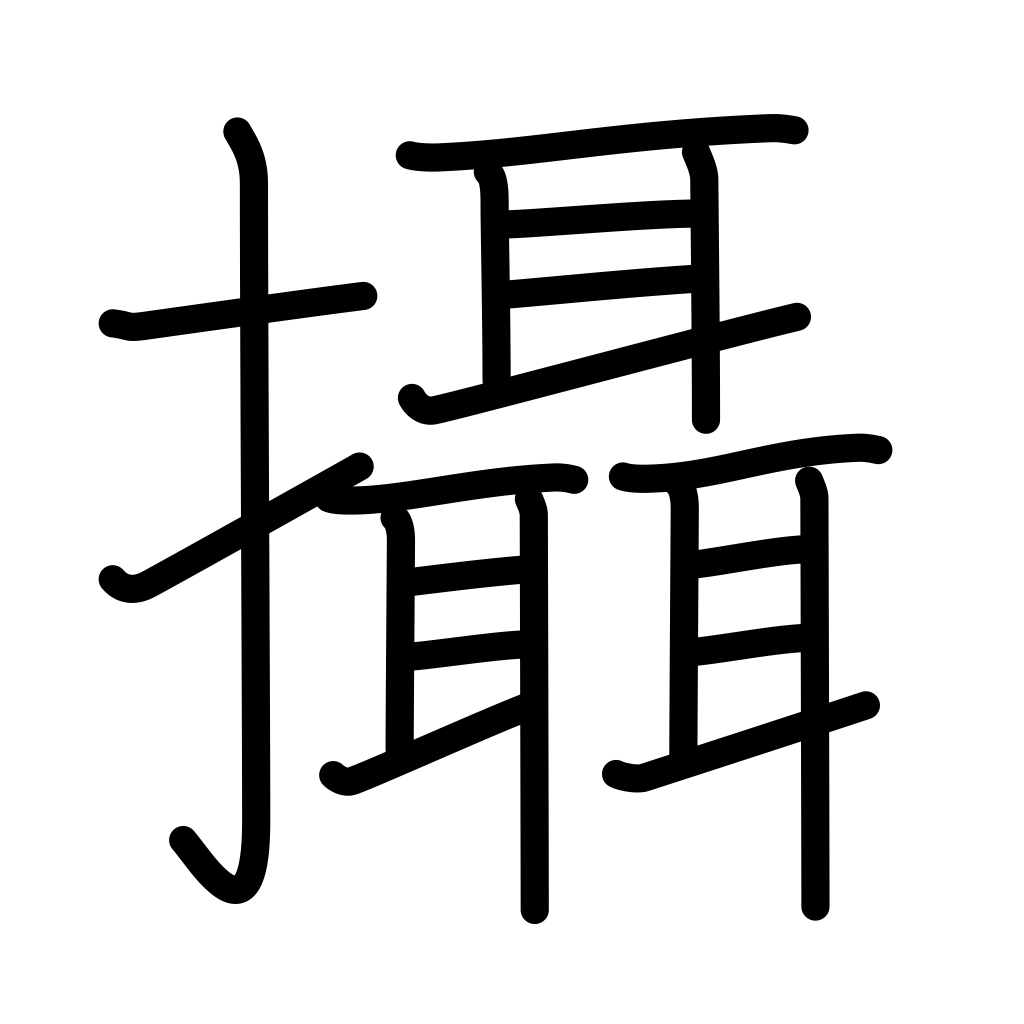
Meaning: surrogate, act in addition to